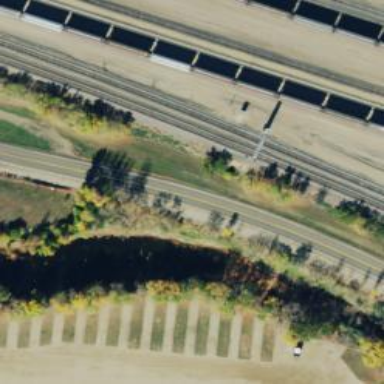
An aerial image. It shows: Railway signal.